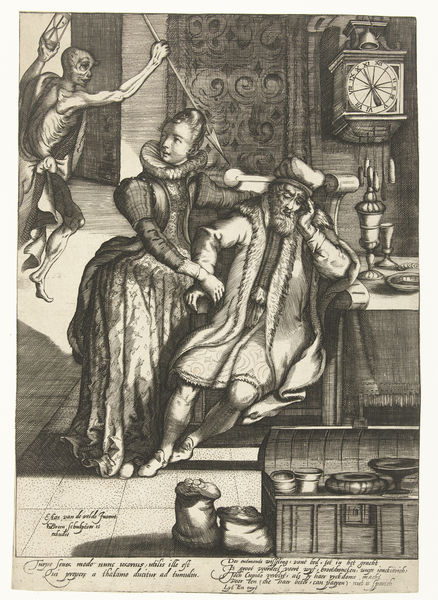
Titel: Jonge vrouw met oude man bedreigd door de Dood
Künstler: Gillis van Breen
Standort: Amsterdam
Institution: Rijksmuseum
Schlagwörter: hat, collar, dress, old, table, woman, gown, print, tapestry, sad, food, man, death, drawing, allegory, beard, old man, writing, clock, renaissance, engraving, chest, cup, dutch, money, dish, hanging, poor, scary, skeleton, kill, royalty, time, plague, coins, ruff, dying, spear, chalice, young woman, symbolic, sick, allegorical, bags, lance, merchant, depressed, depression, die, illness, plates, hourglass, opulent, father time, beatd, well to do, inscirption, unusual perspective, man in sorrow, skeletin, table pots, tb, consumption